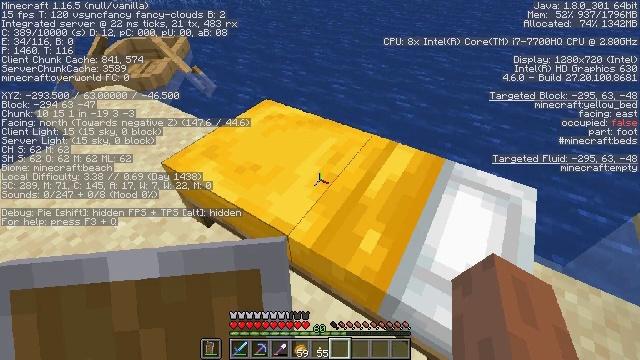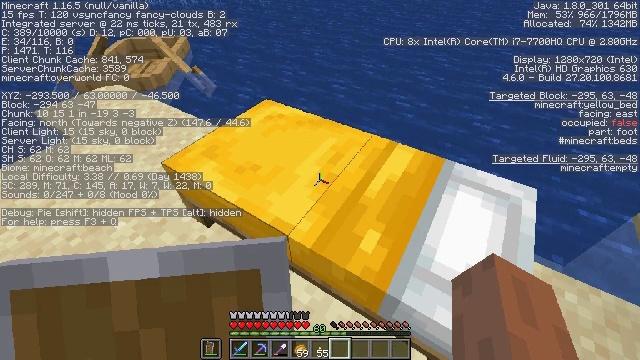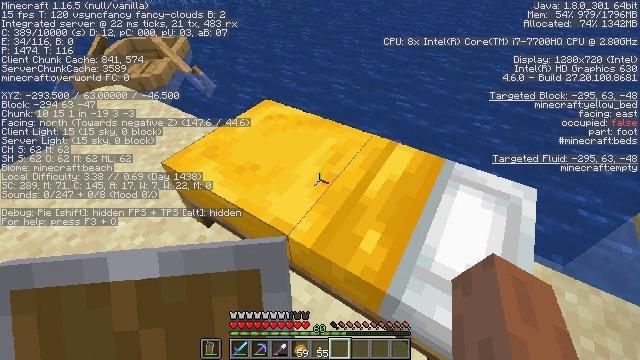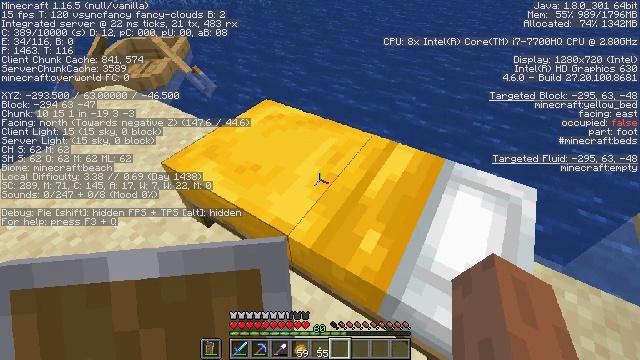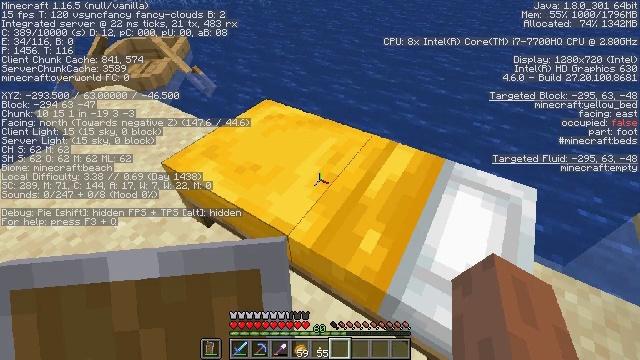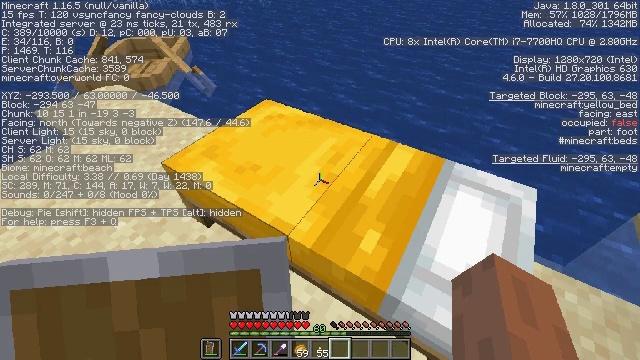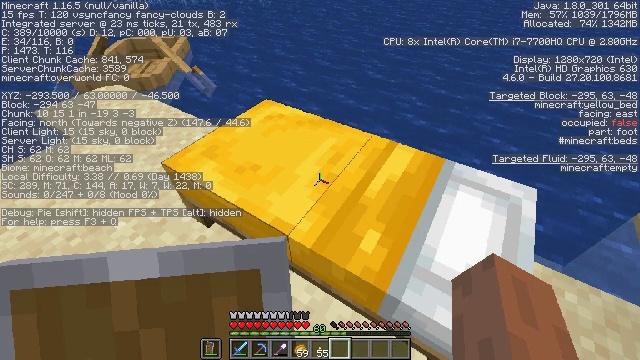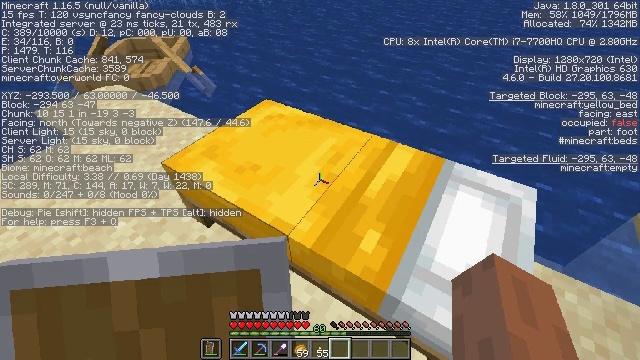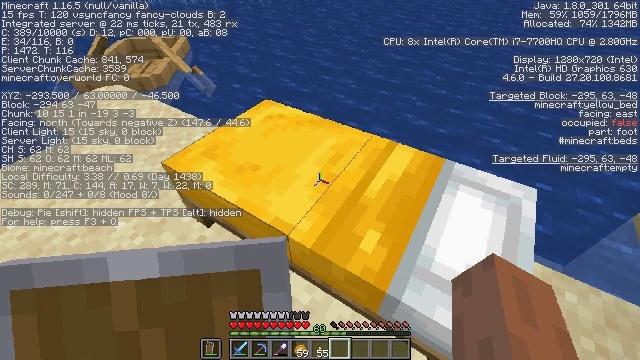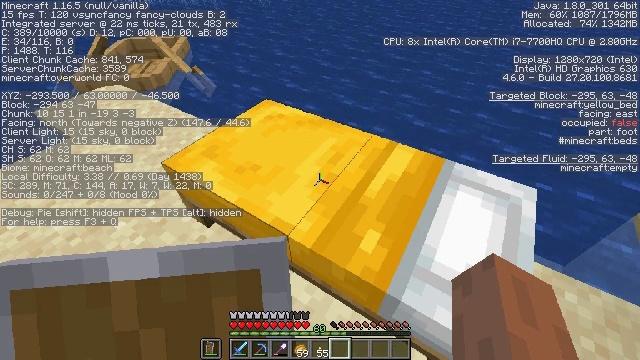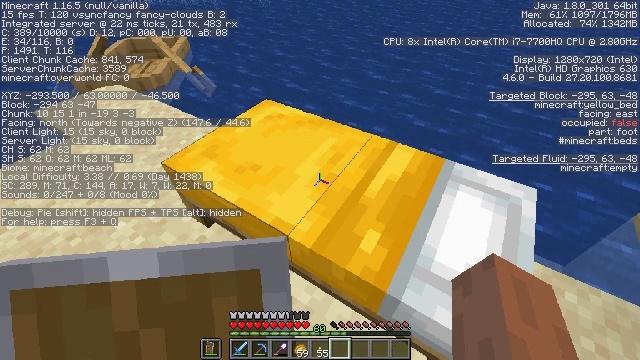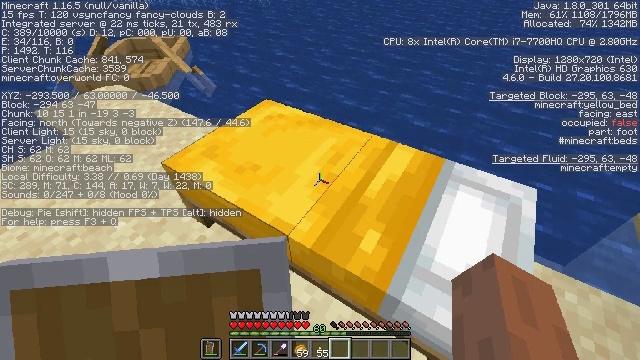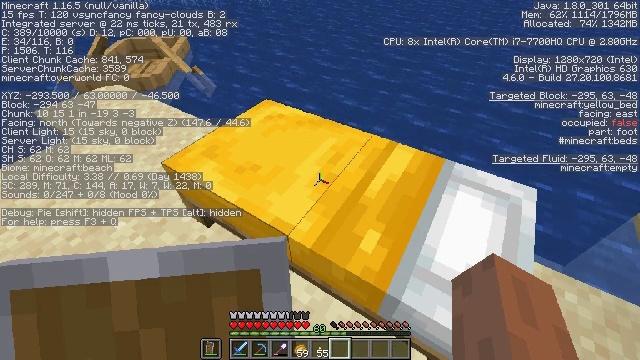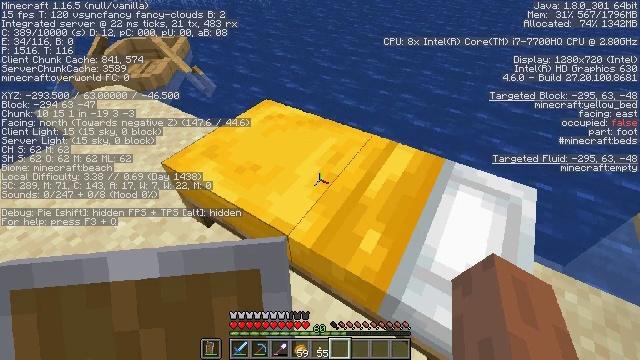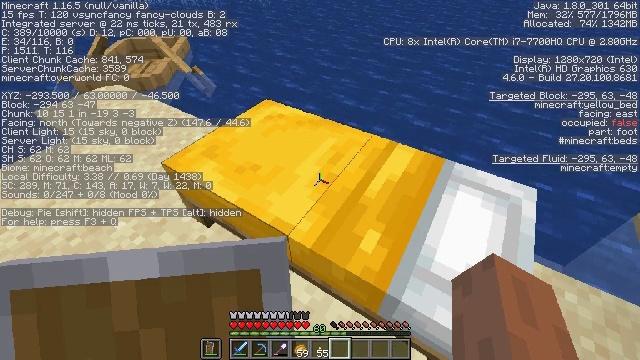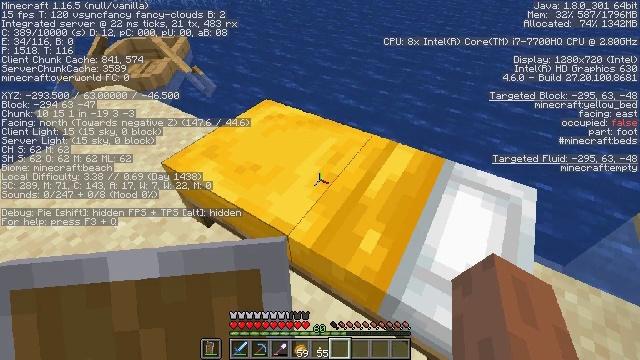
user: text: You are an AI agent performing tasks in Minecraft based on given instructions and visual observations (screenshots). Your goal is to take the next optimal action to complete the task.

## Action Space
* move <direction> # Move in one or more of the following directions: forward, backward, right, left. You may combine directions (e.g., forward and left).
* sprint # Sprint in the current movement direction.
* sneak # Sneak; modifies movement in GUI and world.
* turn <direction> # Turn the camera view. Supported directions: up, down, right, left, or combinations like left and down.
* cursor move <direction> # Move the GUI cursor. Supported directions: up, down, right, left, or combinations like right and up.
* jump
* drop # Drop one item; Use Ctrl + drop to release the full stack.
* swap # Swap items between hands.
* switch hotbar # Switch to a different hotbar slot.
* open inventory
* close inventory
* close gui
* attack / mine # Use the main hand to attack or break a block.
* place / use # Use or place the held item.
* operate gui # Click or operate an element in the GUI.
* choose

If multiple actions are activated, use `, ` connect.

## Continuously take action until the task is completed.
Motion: motion action
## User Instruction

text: Remove the yellow bed.
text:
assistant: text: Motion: no_op
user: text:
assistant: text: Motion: no_op
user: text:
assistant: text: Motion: no_op
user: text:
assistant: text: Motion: no_op
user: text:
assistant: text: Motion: no_op
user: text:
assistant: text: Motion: no_op
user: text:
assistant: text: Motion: no_op
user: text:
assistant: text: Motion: no_op
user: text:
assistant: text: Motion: no_op
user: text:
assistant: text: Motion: no_op
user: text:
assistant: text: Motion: no_op
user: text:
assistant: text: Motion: no_op
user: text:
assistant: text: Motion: no_op
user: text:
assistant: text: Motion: no_op
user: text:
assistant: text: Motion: no_op
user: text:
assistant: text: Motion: no_op
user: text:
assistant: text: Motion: no_op
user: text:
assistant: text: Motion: no_op
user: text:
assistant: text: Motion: no_op
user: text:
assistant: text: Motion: no_op
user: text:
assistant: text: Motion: no_op
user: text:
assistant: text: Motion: no_op
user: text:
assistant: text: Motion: no_op
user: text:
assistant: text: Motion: no_op
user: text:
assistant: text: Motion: no_op
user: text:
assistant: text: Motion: no_op
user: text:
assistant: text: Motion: no_op
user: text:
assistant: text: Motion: no_op
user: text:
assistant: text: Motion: no_op
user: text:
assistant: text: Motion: no_op